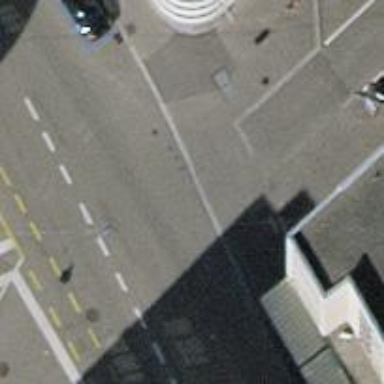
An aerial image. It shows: Unmarked crossing with traffic calming table.